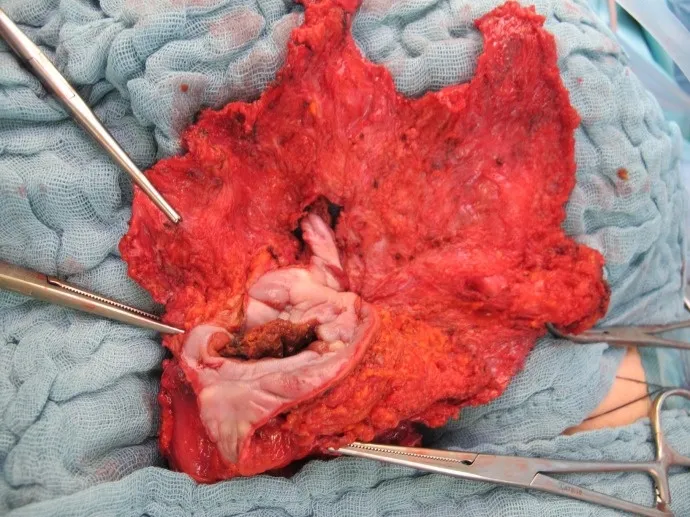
Intraoperative picture of excision of migrated mesh with fistula.
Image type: medical_photograph (other_medical_photograph)